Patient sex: M
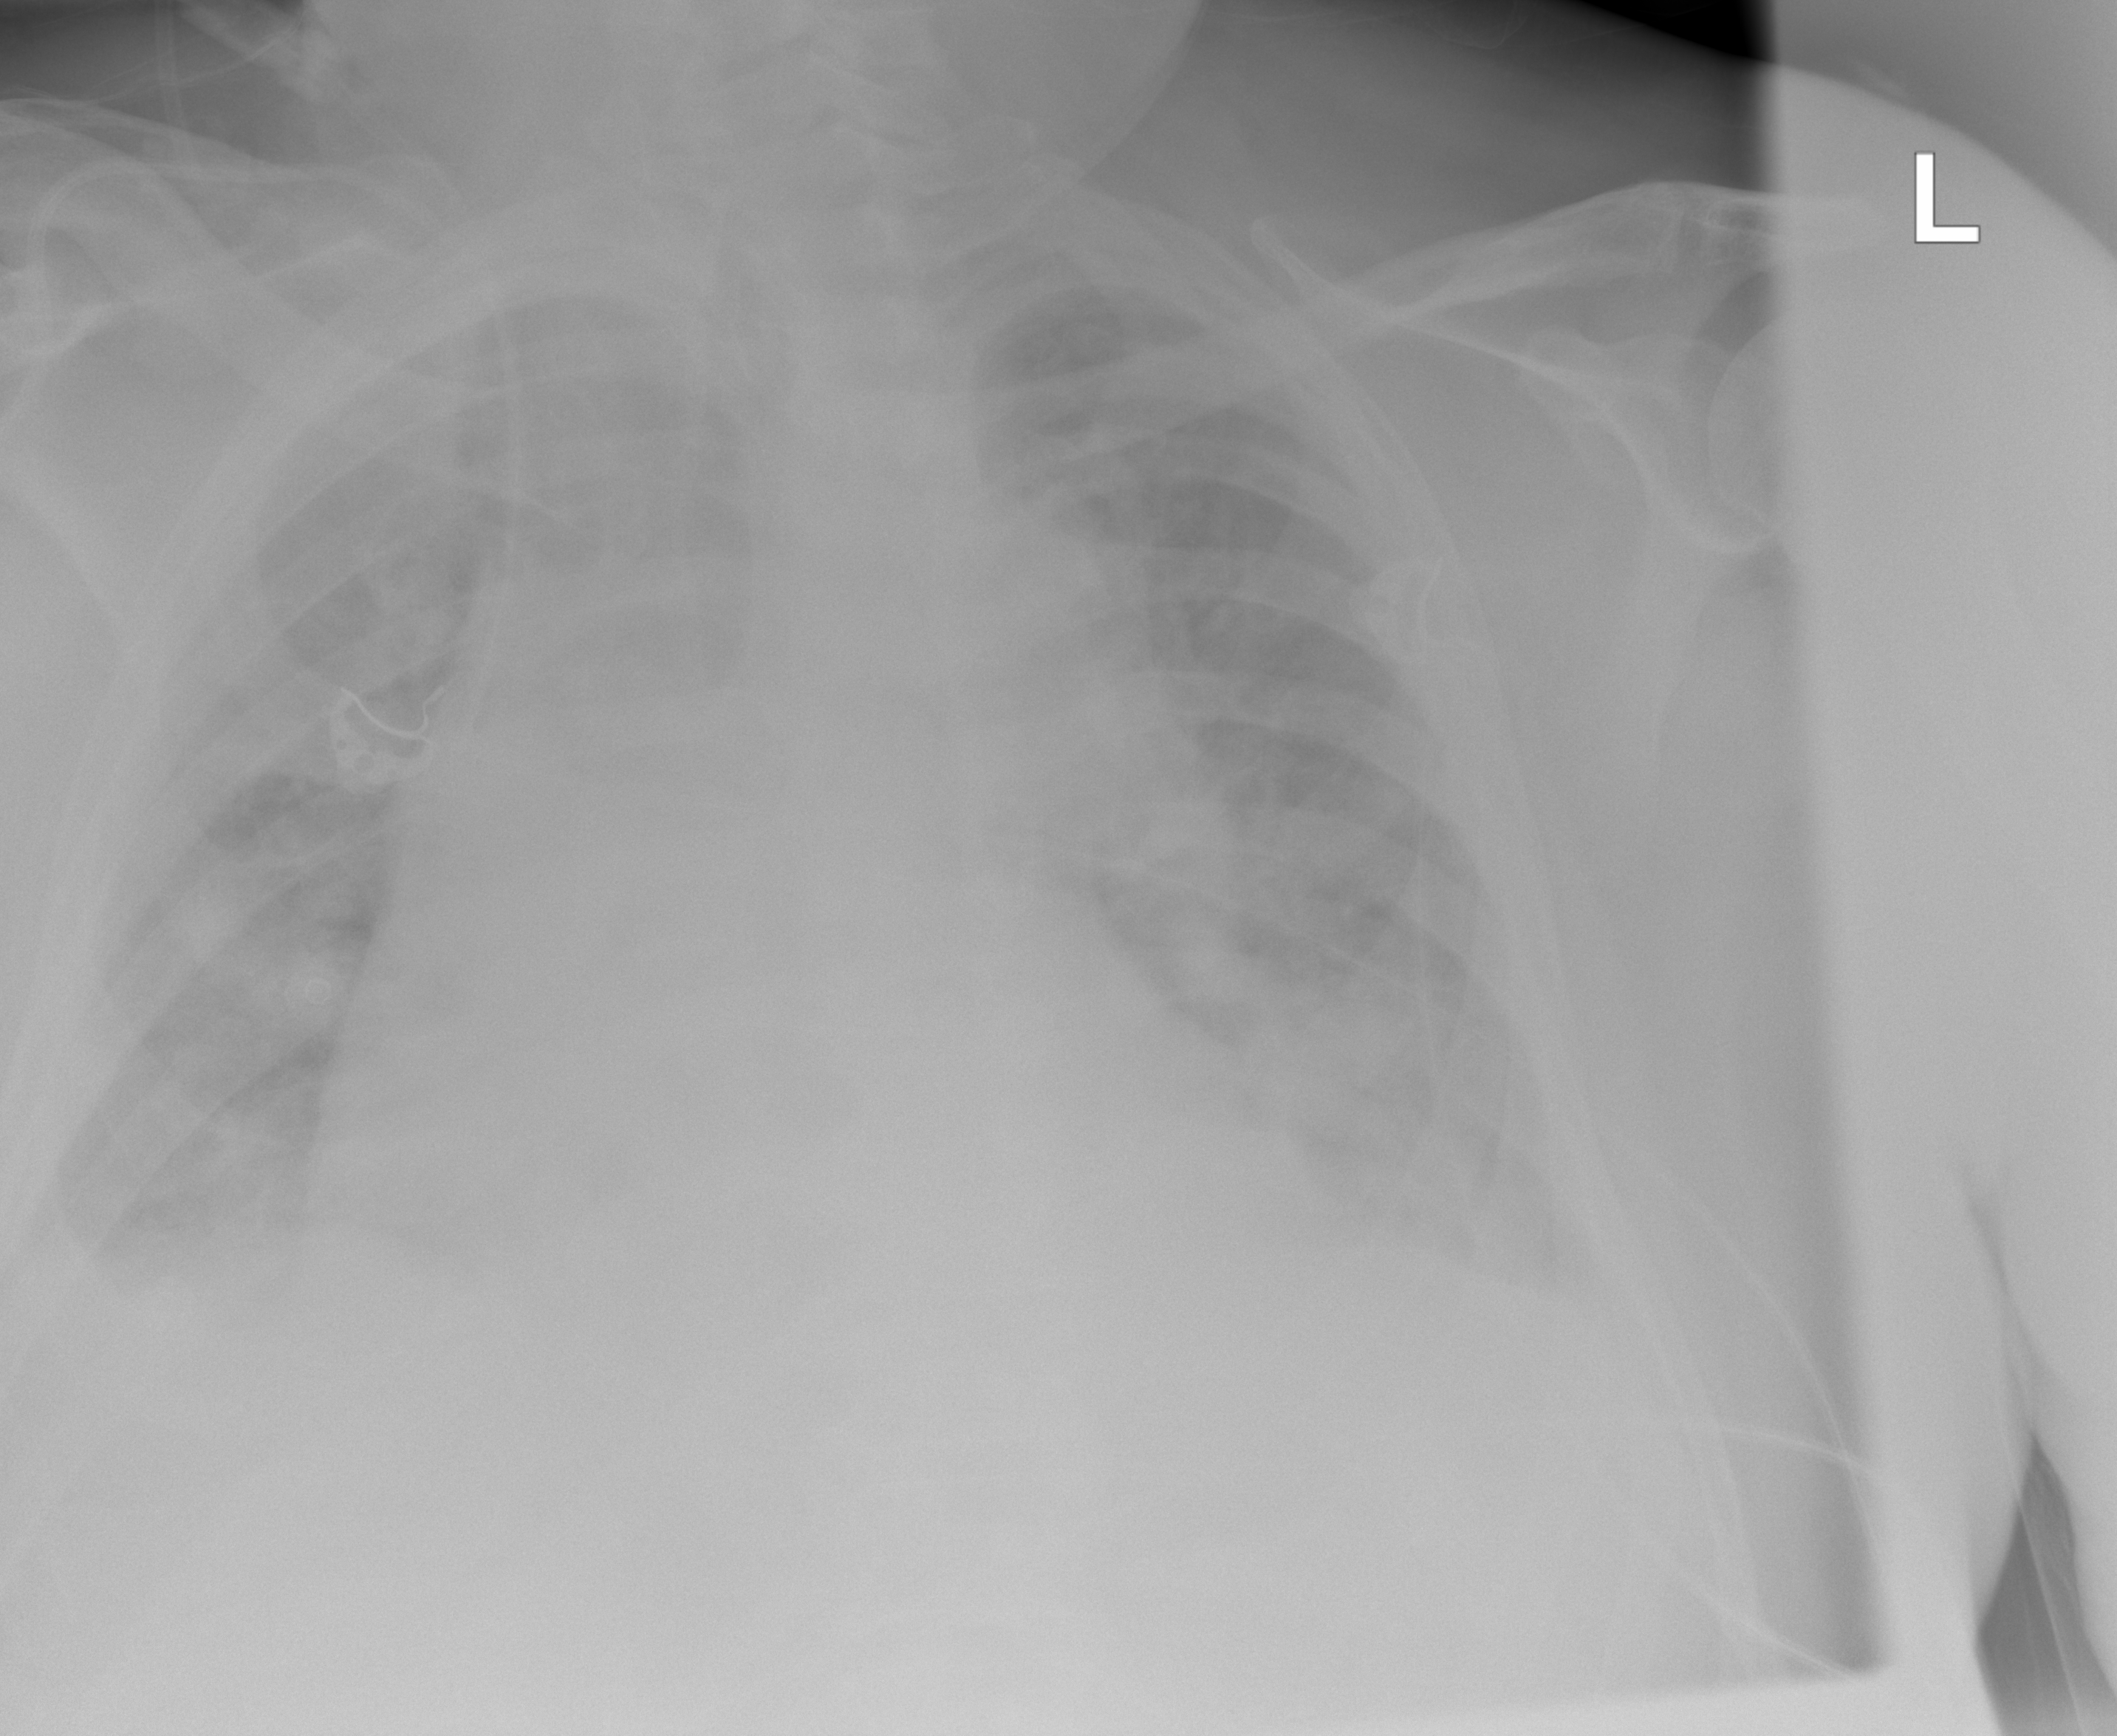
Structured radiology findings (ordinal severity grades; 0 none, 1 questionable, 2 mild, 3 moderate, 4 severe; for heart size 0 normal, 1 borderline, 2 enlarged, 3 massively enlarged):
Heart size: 3
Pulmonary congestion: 2
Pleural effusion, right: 2
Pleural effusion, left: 2
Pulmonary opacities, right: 2
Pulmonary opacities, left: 1
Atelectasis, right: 2
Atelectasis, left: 2